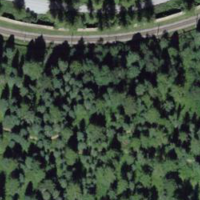
EUNIS habitat code: 43
Species observed at this site:
Vaccinium vitis-idaea